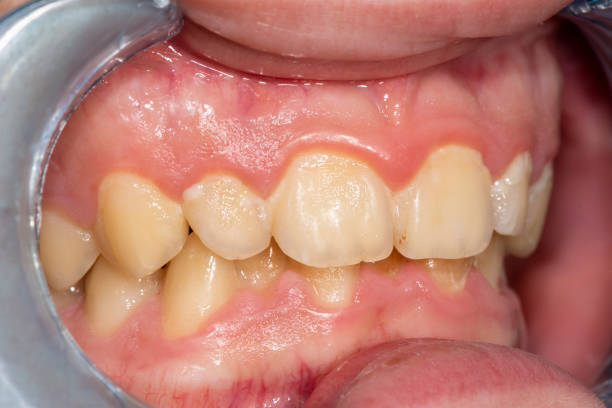
Condition: Gingivitis